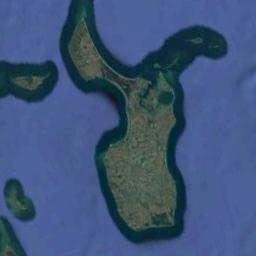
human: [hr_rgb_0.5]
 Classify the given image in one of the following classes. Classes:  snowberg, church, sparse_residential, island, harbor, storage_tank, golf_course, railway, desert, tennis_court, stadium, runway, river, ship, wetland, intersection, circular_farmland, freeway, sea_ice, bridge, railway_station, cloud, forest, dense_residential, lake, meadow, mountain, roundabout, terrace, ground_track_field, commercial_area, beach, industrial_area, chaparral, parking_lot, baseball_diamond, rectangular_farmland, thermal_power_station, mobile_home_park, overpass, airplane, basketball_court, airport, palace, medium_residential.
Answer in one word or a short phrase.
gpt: island